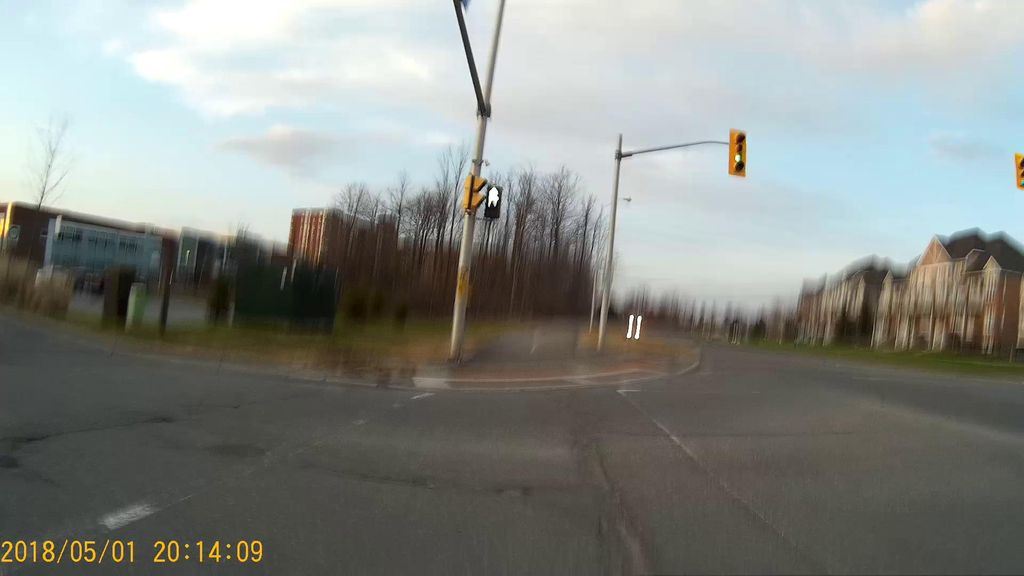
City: ottawa-gatineau